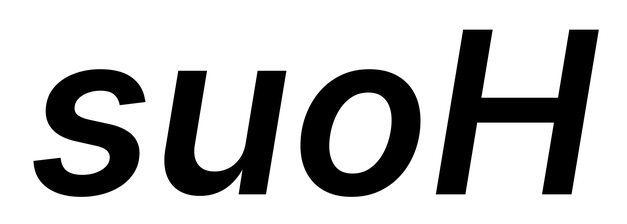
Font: Inter-Italic_SemiBold_Italic